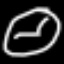
Label: clock